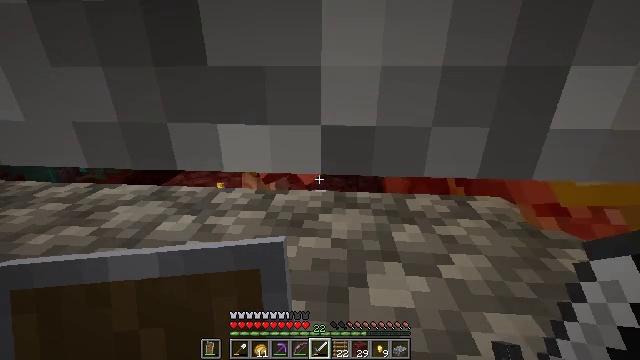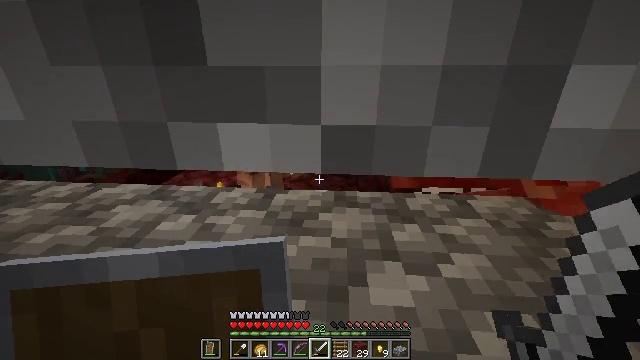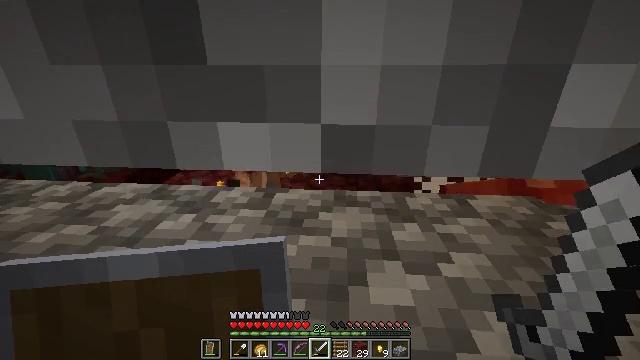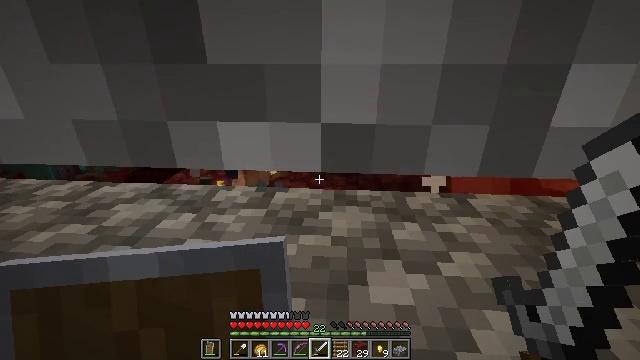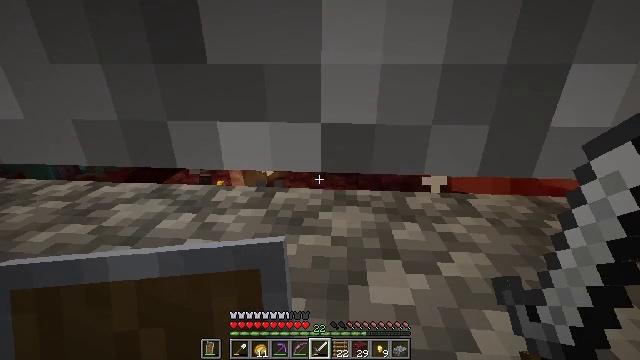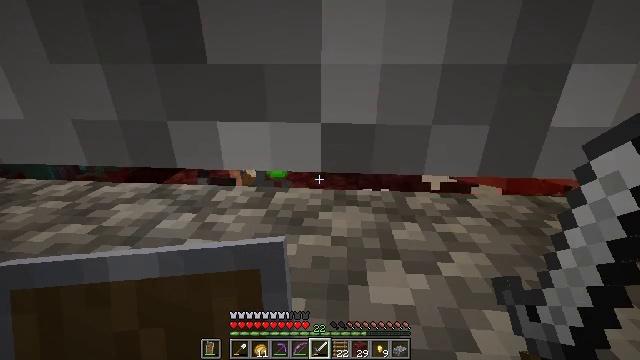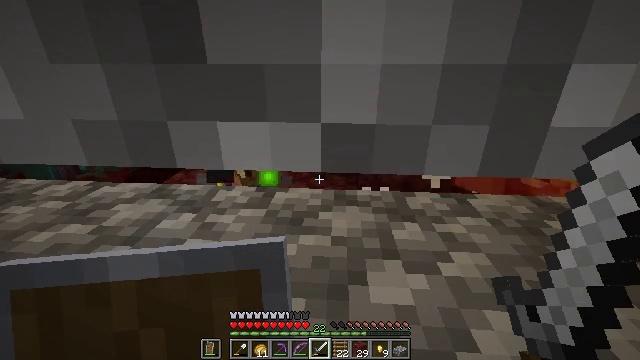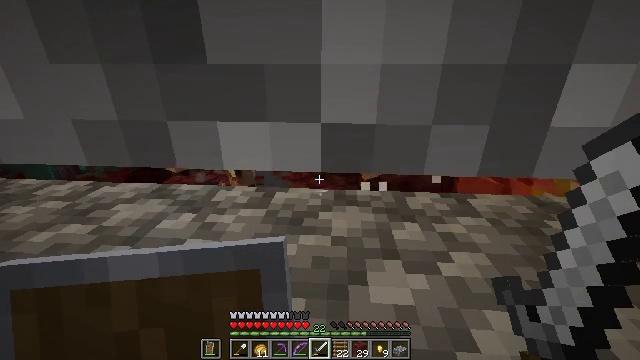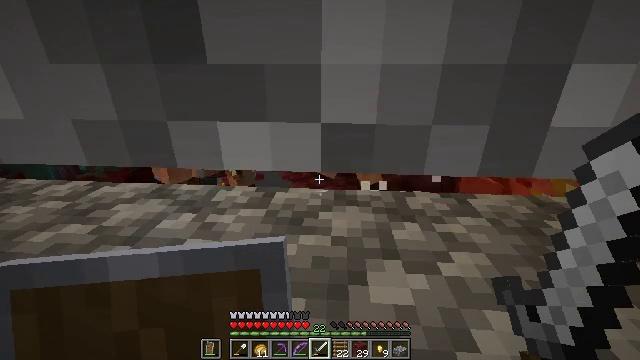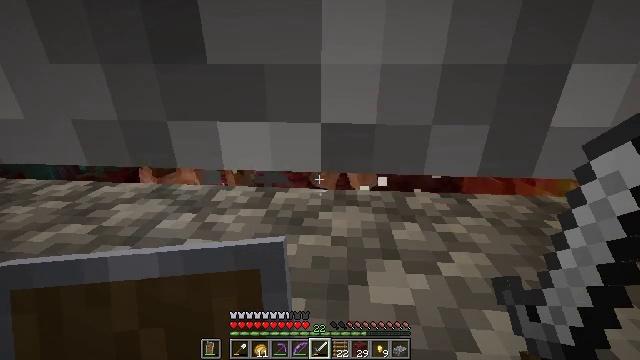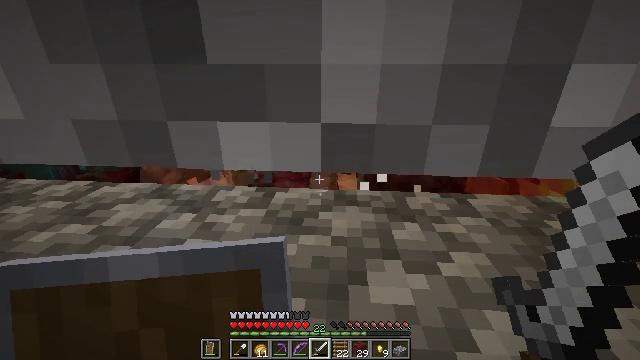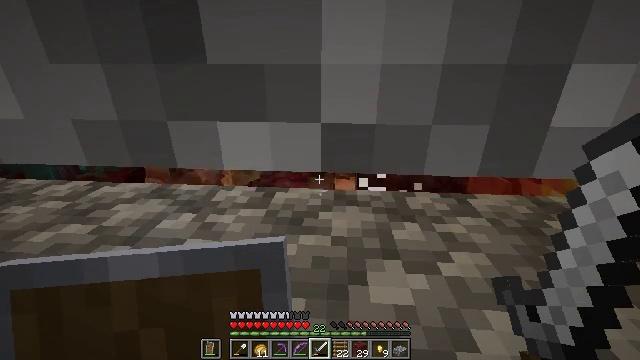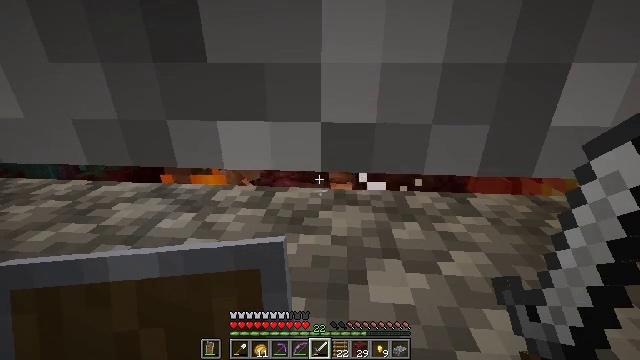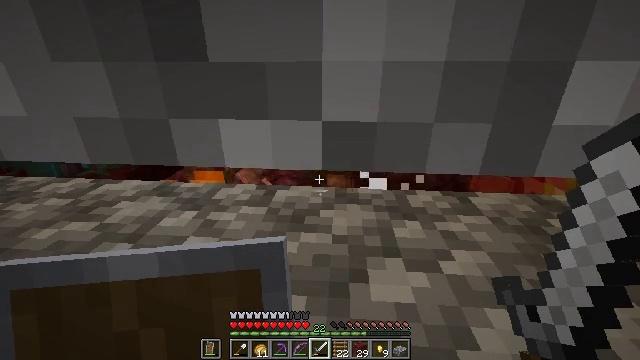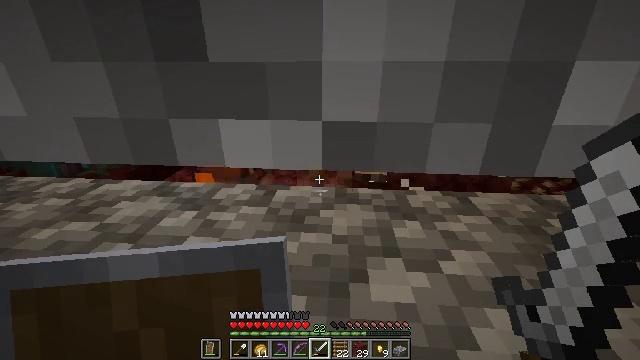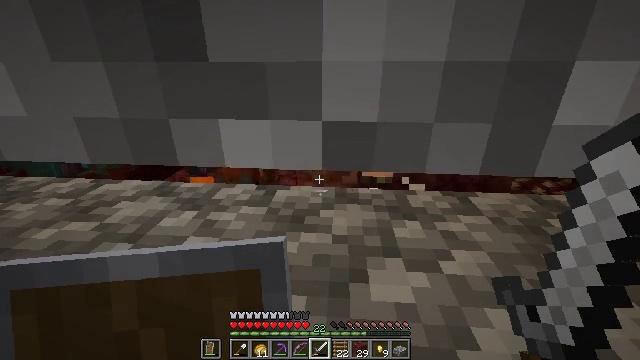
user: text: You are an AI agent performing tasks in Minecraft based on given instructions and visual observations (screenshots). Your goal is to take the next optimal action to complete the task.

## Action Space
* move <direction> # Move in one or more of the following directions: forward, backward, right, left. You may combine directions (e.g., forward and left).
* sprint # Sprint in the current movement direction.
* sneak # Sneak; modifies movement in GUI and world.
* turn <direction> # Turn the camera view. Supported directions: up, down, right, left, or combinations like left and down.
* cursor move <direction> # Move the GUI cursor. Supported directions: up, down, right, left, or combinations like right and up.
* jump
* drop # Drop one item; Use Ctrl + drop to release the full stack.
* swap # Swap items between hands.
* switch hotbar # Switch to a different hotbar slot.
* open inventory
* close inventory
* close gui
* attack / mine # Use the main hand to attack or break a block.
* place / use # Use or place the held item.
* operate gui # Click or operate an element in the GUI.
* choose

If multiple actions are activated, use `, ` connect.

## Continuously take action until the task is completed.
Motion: motion action
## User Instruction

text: Combat the piglin.
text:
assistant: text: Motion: no_op
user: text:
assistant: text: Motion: no_op
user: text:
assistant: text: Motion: no_op
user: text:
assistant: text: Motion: no_op
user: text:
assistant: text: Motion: no_op
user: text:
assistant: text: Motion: no_op
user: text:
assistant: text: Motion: no_op
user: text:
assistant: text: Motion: no_op
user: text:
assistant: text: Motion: no_op
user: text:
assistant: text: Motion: no_op
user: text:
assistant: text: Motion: no_op
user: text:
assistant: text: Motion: no_op
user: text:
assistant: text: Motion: no_op
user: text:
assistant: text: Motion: no_op
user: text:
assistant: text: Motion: no_op
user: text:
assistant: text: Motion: no_op
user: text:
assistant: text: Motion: no_op
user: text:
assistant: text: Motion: no_op
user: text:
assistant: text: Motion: no_op
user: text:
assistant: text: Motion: no_op
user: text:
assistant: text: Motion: no_op
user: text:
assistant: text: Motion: no_op
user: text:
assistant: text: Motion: no_op
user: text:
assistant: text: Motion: no_op
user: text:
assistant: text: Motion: attack / mine
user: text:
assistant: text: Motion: attack / mine
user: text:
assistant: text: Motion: attack / mine
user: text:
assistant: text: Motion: no_op
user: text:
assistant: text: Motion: no_op
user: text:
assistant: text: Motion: no_op